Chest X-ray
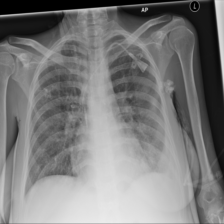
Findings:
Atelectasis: negative
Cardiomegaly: negative
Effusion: negative
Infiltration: negative
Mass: negative
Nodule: negative
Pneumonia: negative
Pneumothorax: negative
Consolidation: negative
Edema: negative
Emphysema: negative
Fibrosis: negative
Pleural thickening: negative
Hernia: negative